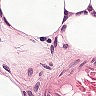
Metastatic tissue present: no